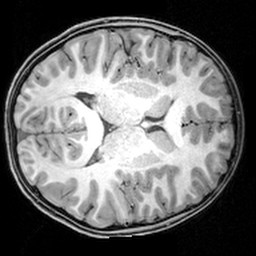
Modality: T1w
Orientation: axial
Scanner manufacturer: siemens
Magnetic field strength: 3 T
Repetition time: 1.9 s
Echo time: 0.00397 s